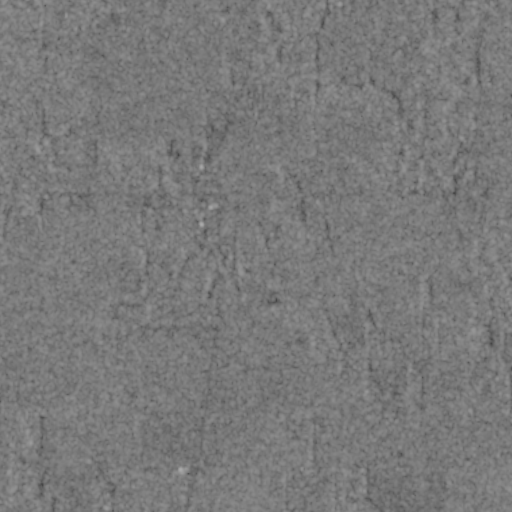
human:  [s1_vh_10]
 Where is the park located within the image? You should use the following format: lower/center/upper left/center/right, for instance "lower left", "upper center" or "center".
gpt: The park is located in the center left of the image.
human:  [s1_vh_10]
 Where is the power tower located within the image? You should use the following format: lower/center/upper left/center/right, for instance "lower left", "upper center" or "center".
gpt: The power tower is located in the left of the image.
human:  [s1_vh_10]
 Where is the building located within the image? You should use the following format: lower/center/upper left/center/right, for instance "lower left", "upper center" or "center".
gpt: The building is located in the center left of the image.
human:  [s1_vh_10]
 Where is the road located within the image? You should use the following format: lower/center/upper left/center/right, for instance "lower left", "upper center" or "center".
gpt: There is no road in the image.

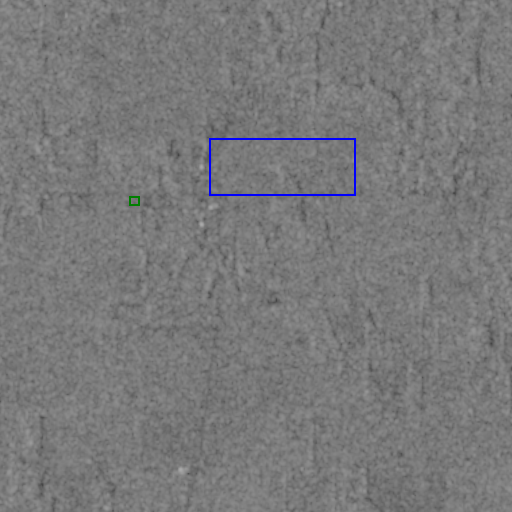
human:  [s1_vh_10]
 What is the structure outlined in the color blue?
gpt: The structure outlined in blue is a crop field.
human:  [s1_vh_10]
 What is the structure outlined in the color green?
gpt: The structure outlined in green is a park.
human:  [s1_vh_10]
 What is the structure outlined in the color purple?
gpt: There is no purple outline.